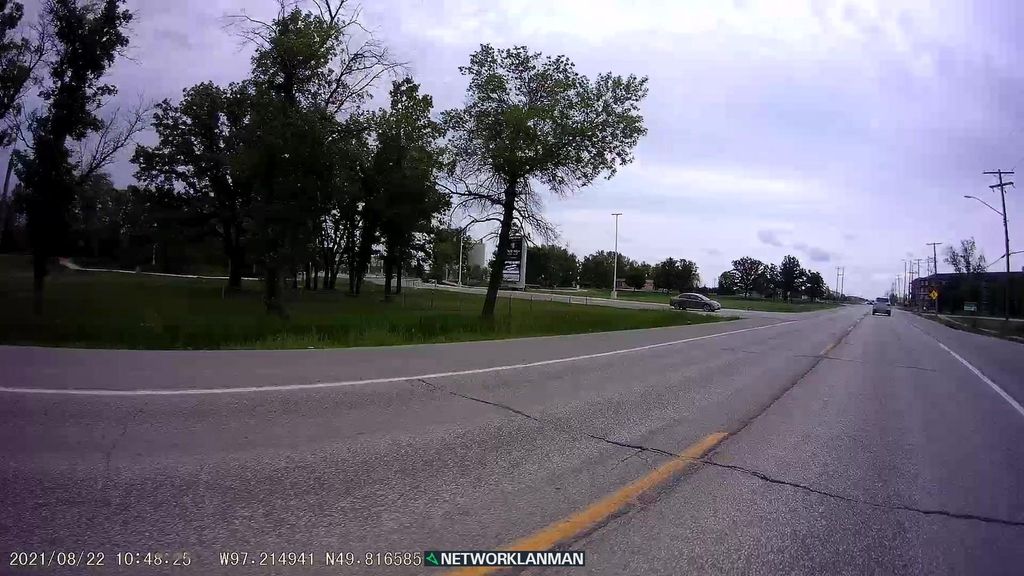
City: winnipeg